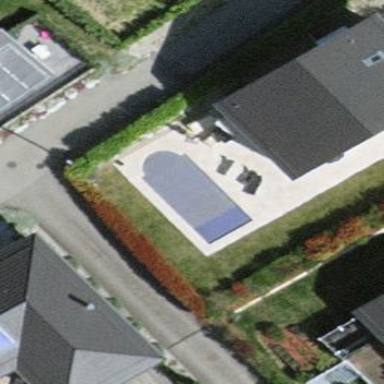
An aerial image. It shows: Swimming pool located in leisure land.